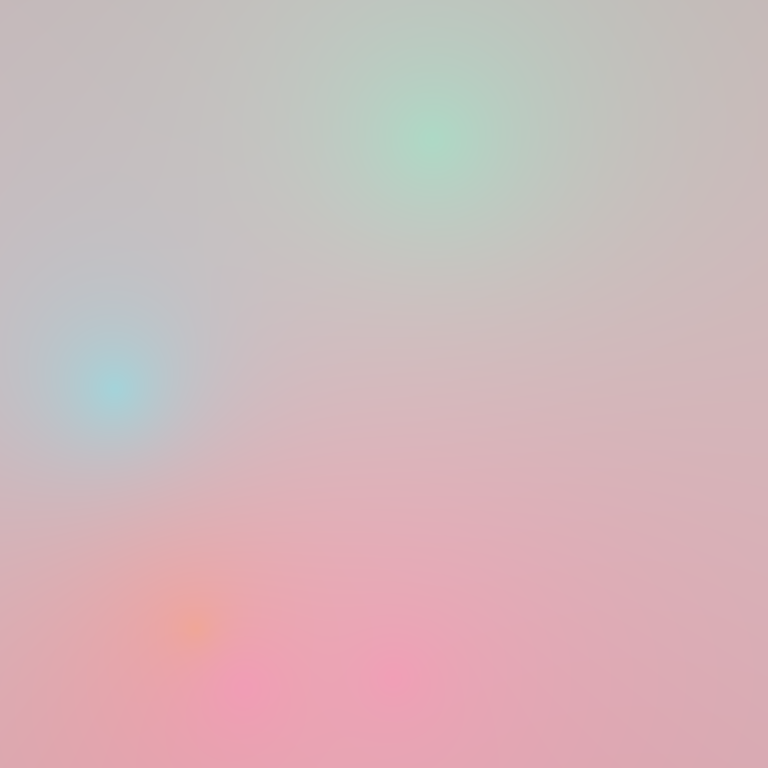
Abstract light effect, smooth gradient from soft pink to light blue, serene atmosphere, diffuse glow, no room, no furniture, no objects.